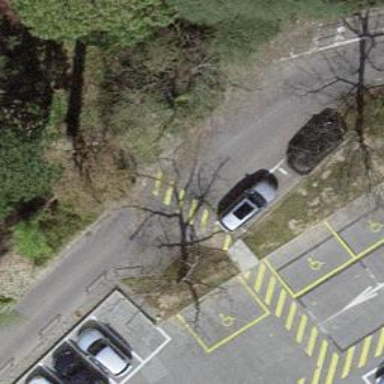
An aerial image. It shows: Marked crossing with zebra stripes on the road.